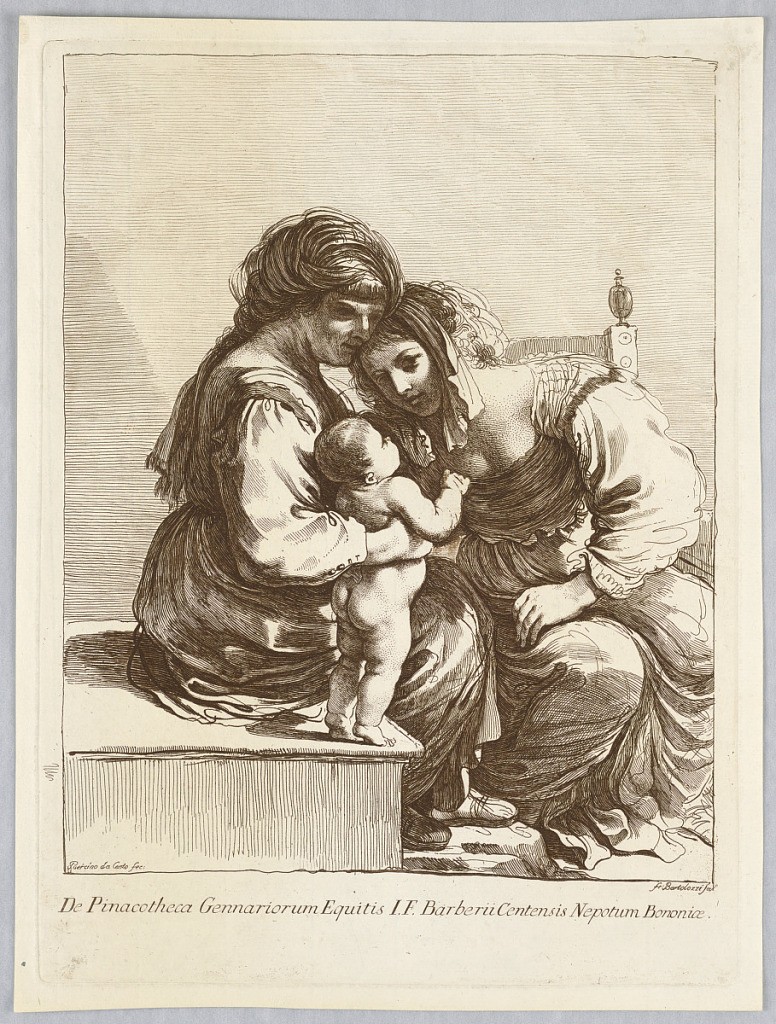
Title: Two Women and a Child
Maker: Francesco Bartolozzi, Italian, active England, 1727–1815
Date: ca. 1760–1770
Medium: Engraving in brown ink on white paper
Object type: Print
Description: One woman sits in a chair at right. The other on a low table, supporting the child beside her.